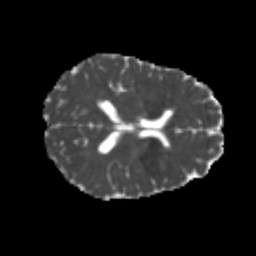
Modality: MD
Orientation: axial
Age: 22
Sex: female
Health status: healthy
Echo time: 0.074 s